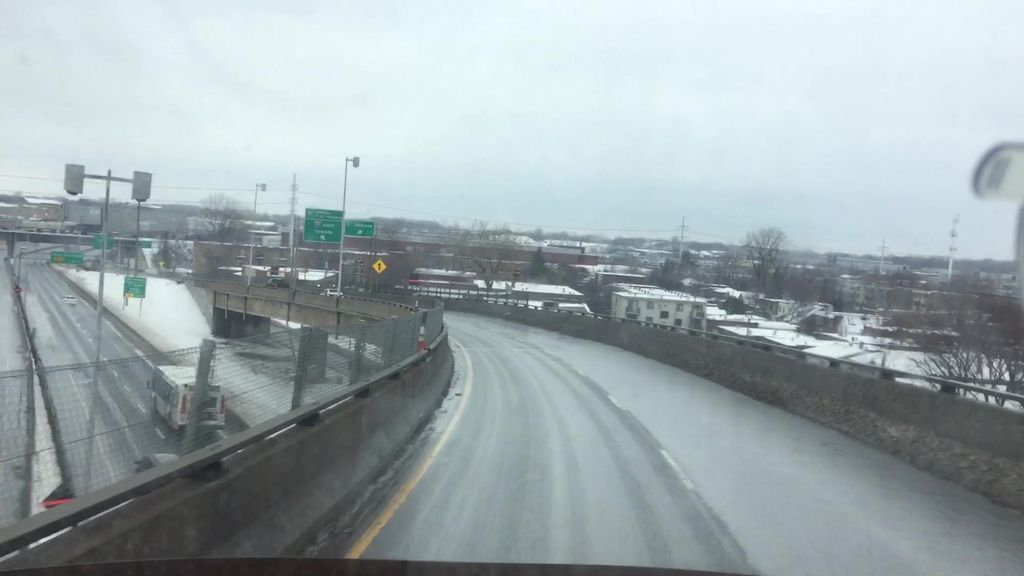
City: montreal